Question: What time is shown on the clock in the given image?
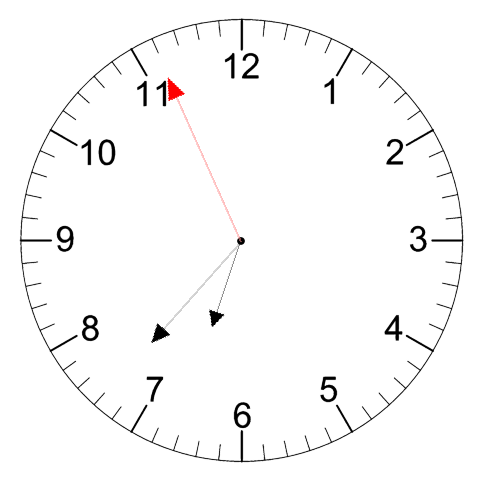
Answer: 06:36:56